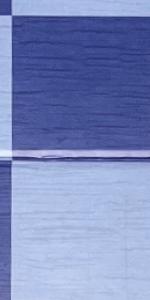
Label: Empty